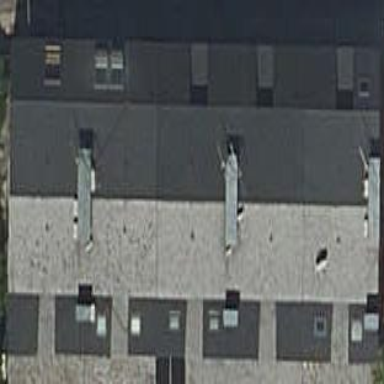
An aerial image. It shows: Terrace building.